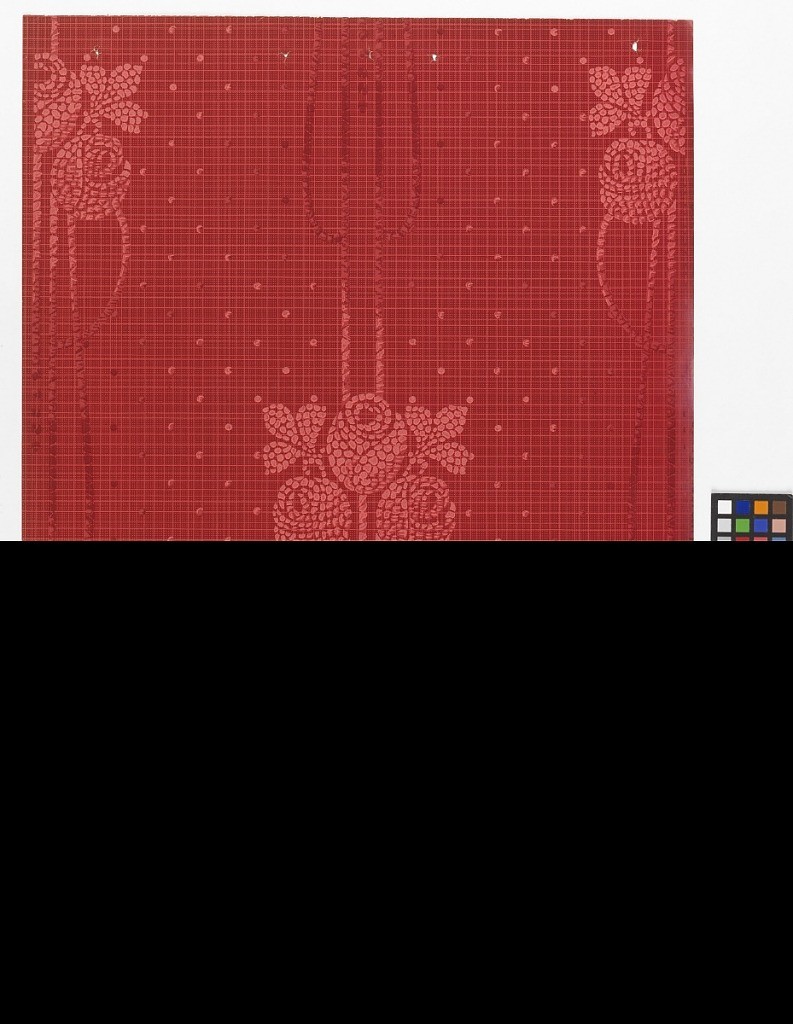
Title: Sidewall - sample
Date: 1906–1908
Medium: Machine-printed paper
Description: Stylized floral stripe; groups of three roses, in mosaic or stippled design, on spotted background. Printed in light red on deep red plaid background.